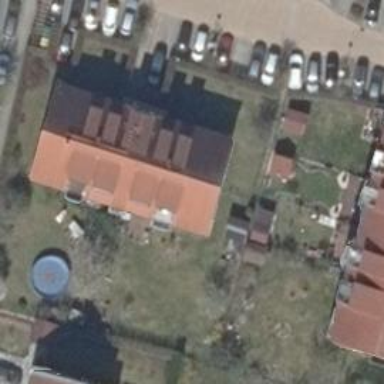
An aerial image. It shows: Terrace building.